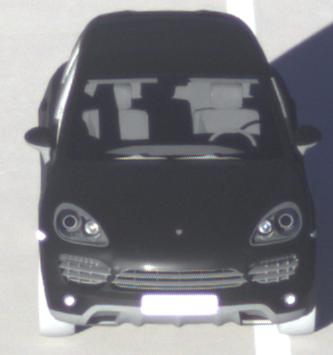
Make: Porsche
Model: Cayenne
Detailed model: Cayenne (958)
Model produced from: 2010/05
Model produced until: 2014/07
Doors: 5
Color: black
Road condition: dry road
Daytime: sunrise or sunset
Contrast: high contrast